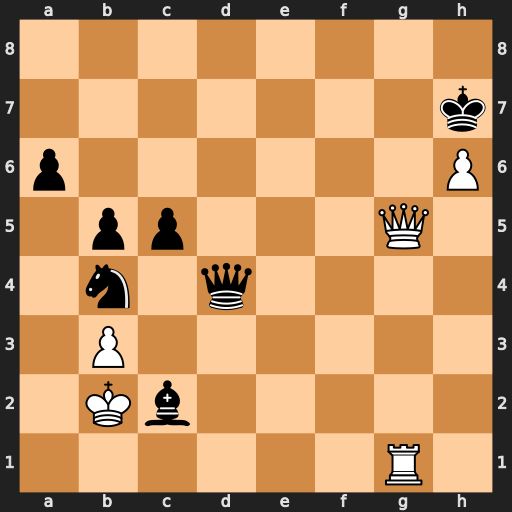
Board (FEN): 8/7k/p6P/1pp3Q1/1n1q4/1P6/1Kb5/6R1
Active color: w
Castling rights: -
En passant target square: -
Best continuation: Ka3 Qxg1 Qxg1